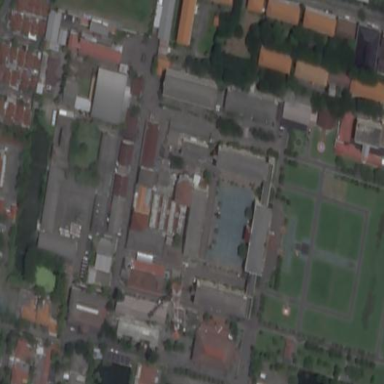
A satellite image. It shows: Police building.